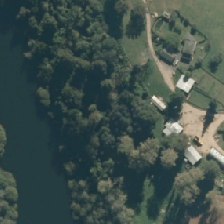
Land cover: broadleaved_indigenous_hardwood